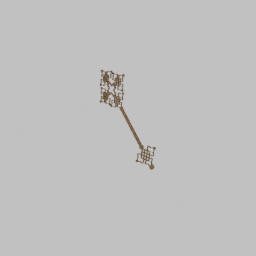
Label: decoration